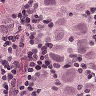
Metastatic tissue present: yes